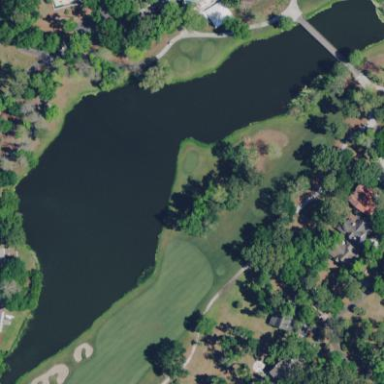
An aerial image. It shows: Water hazard in golf course. The hazard is natural water feature.